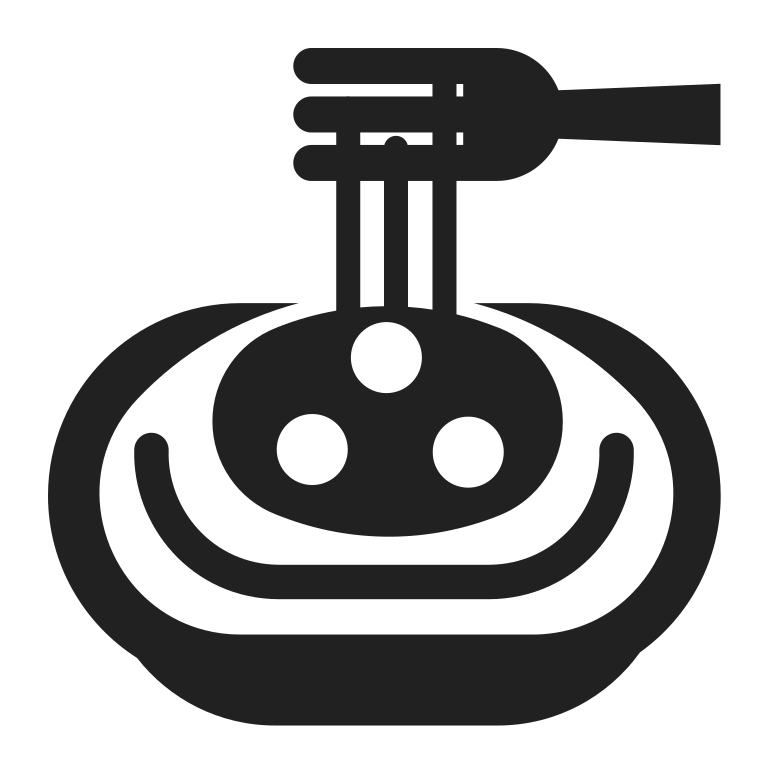
spaghetti high contrast